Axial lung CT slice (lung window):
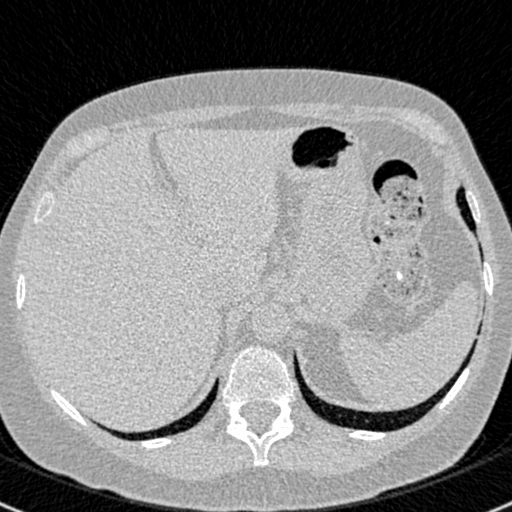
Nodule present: no